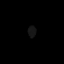
Tissue: prostate
Cell type: T cells
Senescence score: 0.7038
Nuclear area (px): 84
Mean DAPI intensity: 21.821